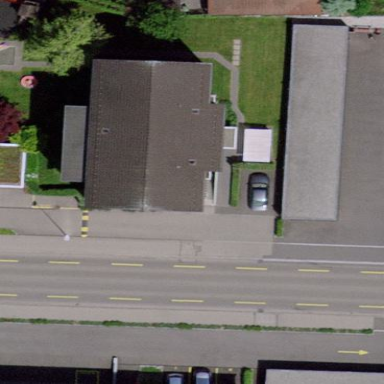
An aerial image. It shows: Gabled roof apartments building.